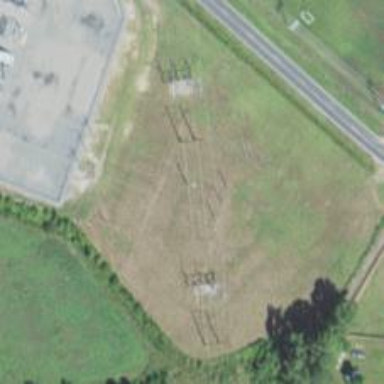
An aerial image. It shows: H-frame power tower with distinctive design.